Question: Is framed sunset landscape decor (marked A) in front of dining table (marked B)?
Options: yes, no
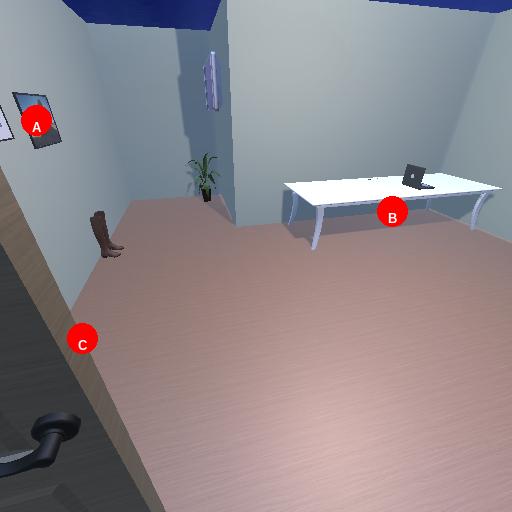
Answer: yes